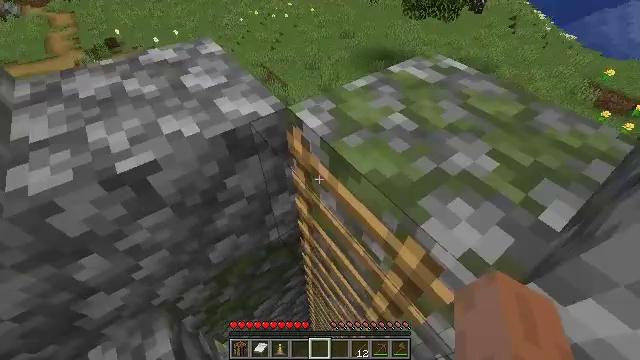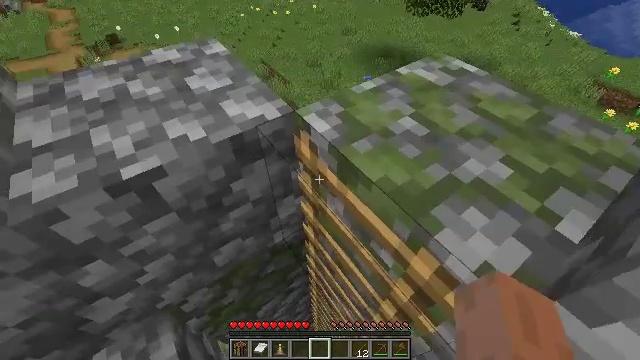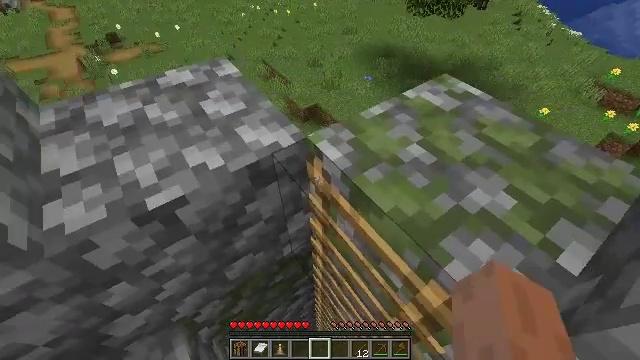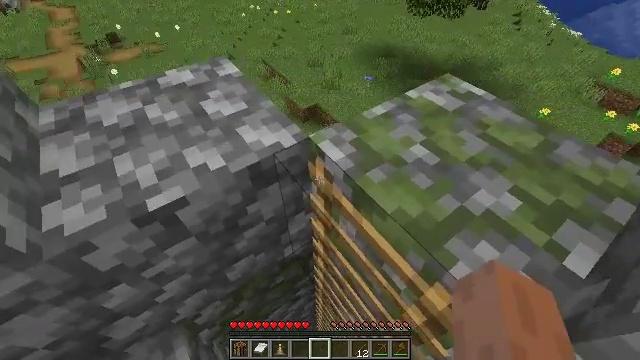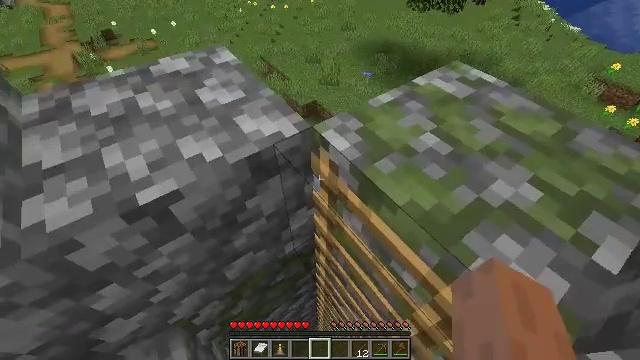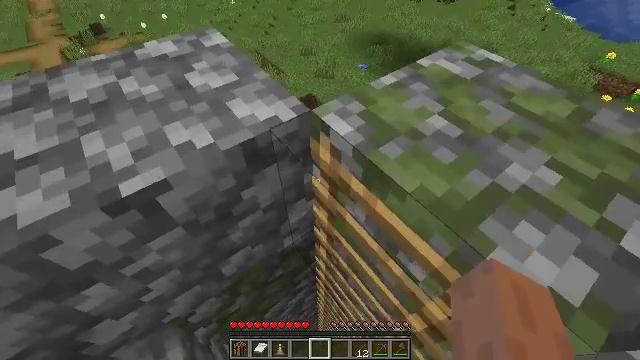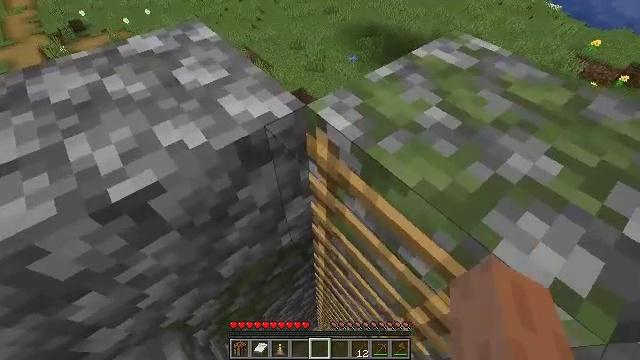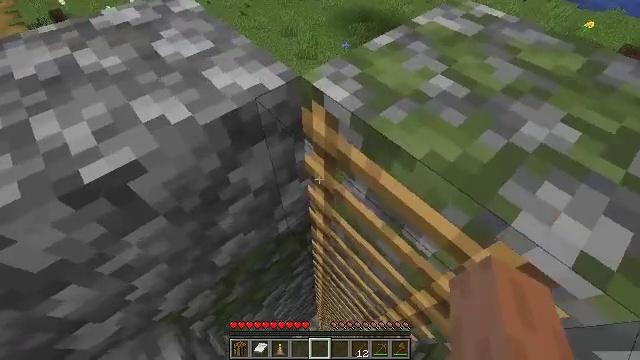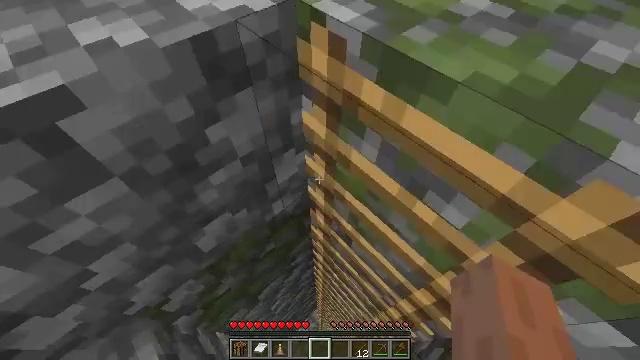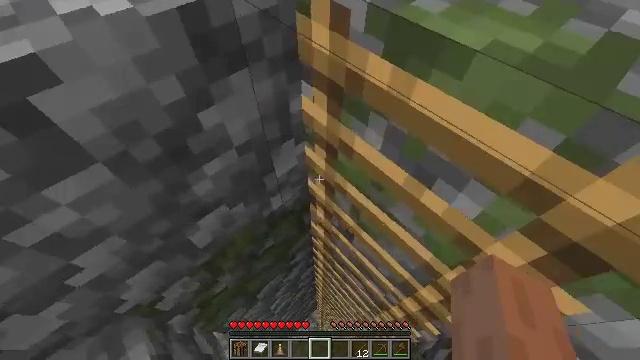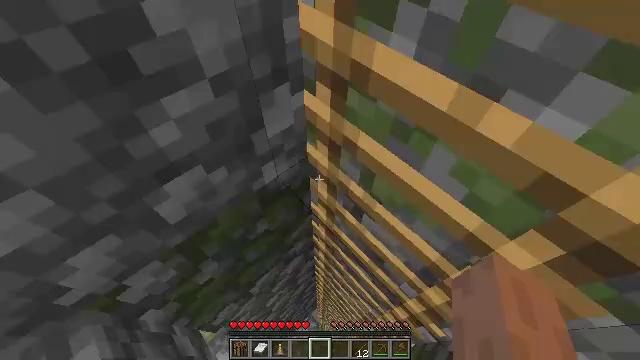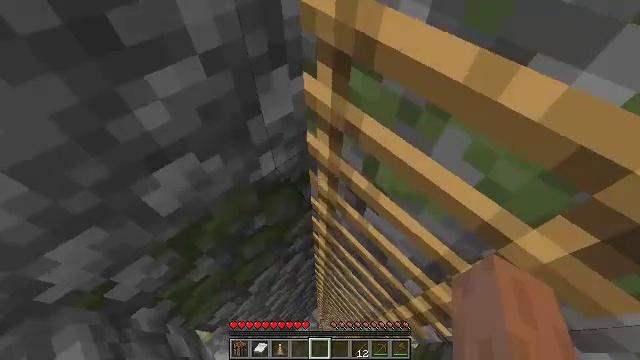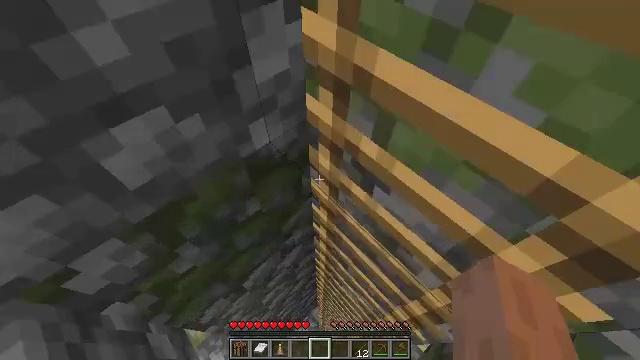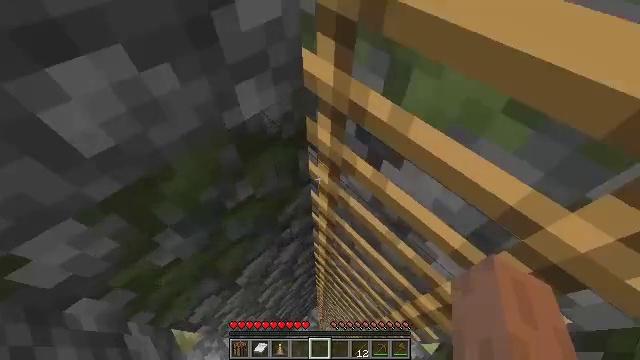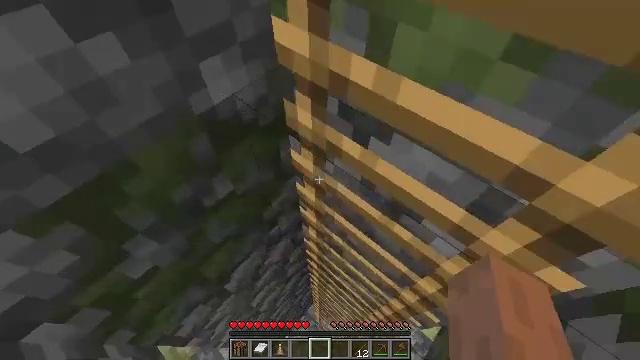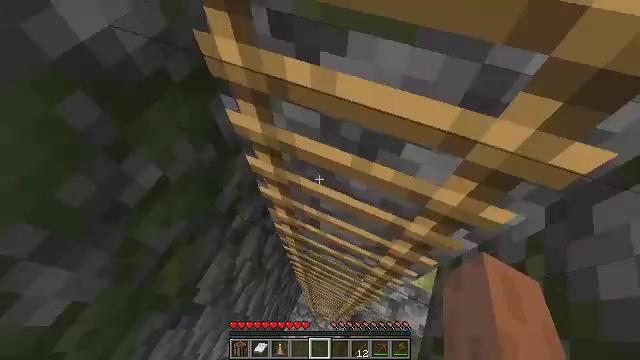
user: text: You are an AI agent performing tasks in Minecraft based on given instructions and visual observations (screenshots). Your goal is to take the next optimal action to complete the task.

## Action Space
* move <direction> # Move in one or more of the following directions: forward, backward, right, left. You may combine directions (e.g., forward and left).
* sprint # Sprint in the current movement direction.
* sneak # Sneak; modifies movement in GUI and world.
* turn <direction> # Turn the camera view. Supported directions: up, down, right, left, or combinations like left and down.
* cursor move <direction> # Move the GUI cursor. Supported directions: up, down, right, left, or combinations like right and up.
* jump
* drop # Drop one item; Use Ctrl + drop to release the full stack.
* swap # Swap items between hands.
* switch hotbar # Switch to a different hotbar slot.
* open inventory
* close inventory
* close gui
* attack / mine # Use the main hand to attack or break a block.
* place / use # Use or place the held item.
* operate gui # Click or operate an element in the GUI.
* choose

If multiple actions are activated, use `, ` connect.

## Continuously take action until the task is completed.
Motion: motion action
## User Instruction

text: Gather cobblestone stairs from the structure.
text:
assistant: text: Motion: no_op
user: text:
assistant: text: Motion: no_op
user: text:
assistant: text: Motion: no_op
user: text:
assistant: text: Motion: no_op
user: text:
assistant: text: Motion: turn right and down
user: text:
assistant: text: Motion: turn right and down
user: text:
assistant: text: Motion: turn right and down
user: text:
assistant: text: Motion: no_op
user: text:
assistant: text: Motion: no_op
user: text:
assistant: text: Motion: no_op
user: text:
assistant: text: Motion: no_op
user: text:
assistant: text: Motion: no_op
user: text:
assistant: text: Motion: no_op
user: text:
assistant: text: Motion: turn right
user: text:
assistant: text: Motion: turn right and down
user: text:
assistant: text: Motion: turn right
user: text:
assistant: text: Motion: turn right and down
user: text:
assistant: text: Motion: turn down
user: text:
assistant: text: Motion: no_op
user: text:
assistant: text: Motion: no_op
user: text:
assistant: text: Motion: no_op
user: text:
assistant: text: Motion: no_op
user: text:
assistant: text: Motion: turn up
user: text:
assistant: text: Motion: turn left and up
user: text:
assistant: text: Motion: turn left and up
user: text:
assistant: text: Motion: turn left and down
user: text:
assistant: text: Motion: turn left
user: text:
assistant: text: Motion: turn left and up
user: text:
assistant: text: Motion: turn left and up
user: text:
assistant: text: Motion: turn left and up